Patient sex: F
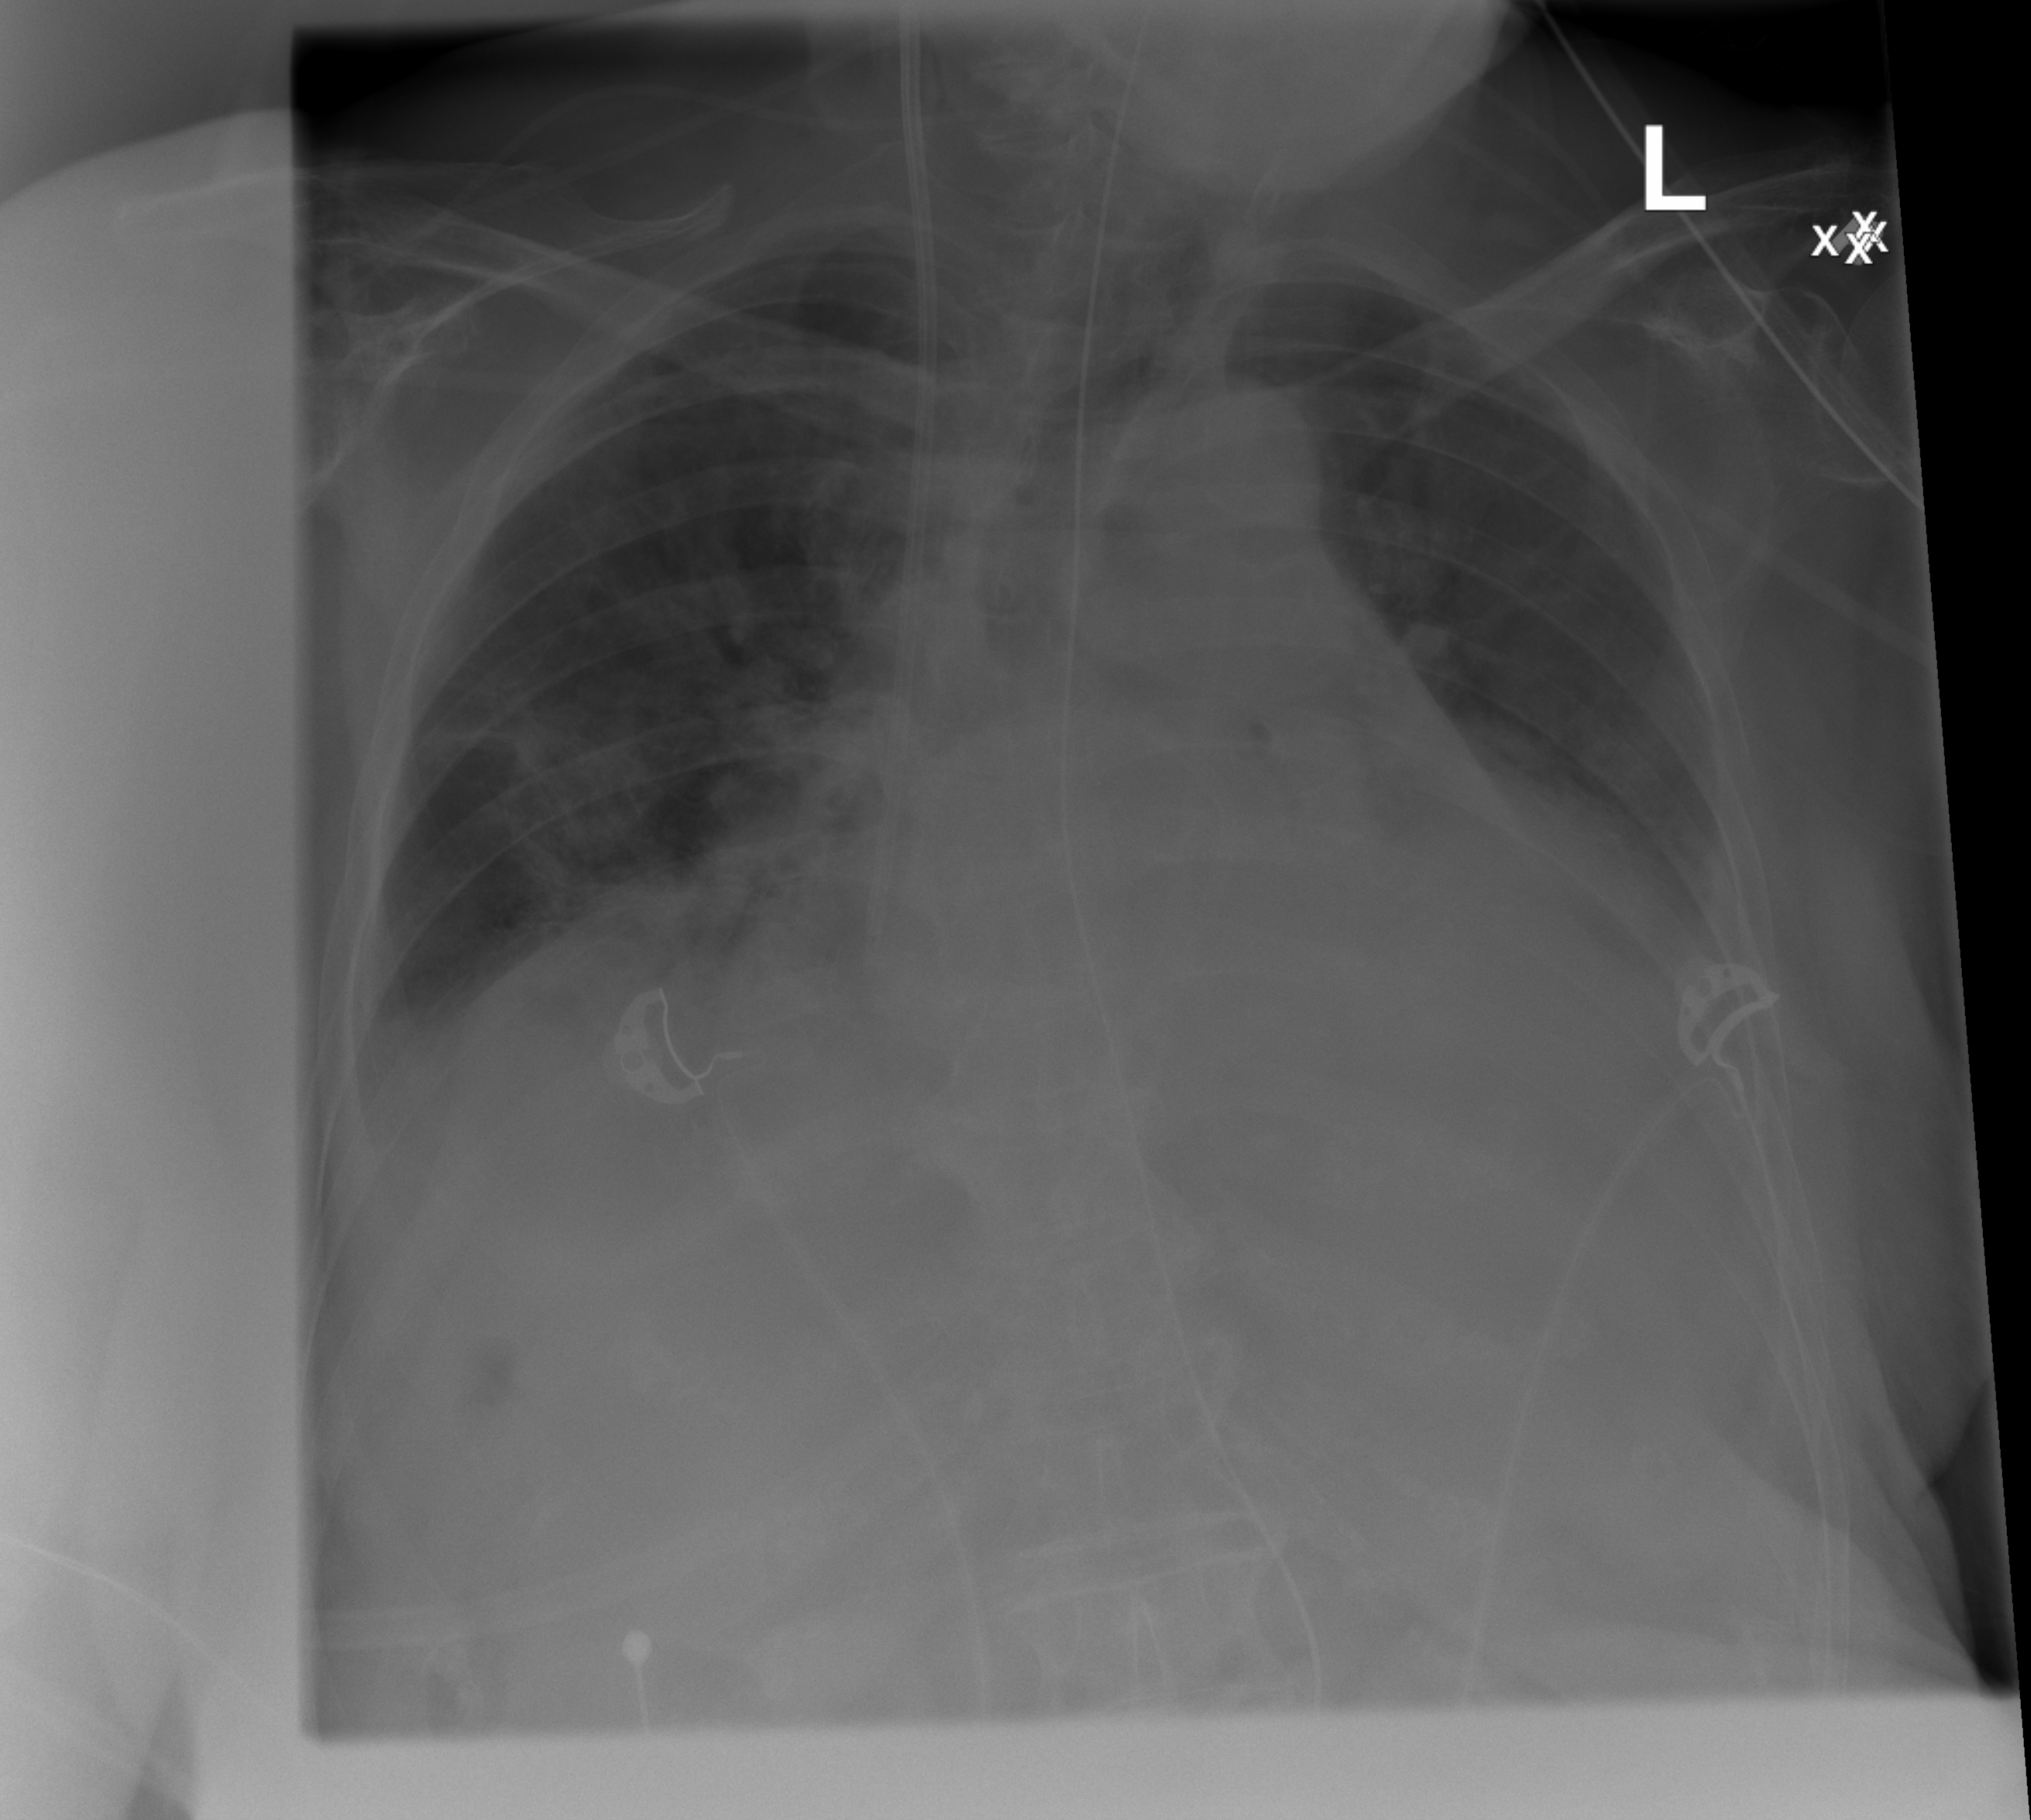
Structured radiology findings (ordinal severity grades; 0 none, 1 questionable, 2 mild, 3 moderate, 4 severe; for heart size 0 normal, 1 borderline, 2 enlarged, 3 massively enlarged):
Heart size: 3
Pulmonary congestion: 2
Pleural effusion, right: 3
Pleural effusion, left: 3
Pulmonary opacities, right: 0
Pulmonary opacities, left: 0
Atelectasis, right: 3
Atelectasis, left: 3